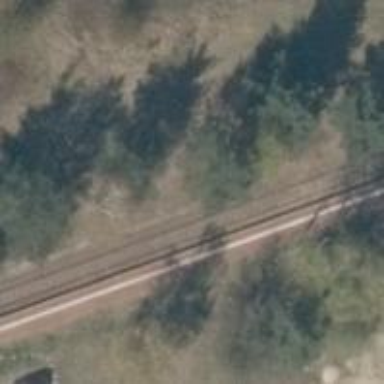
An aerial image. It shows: Stop position for public transport at railway stop.